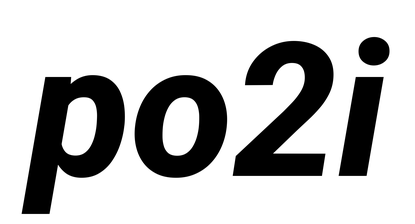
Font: Roboto-Italic_ExtraBold_Italic